Question: I am trying to figure out why is there empty space at the bottom of my table? How can I delete that space?

Here is the code:
'''
<table width="100%" cellspacing="0" cellpadding="0" bgcolor="#CDD2FF">
<tr>
<td style="vertical-align:bottom">
<ul>
<li>
<a href="x.php">Item</a>
</li>
<li>
<a href="x.php">Item</a>
</li>
<li>
<a href="x.php">Item</a>
</li>
</ul>
</td>
</tr>
</table>
'''
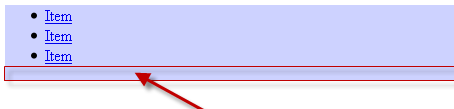
Answer: The space ie because of the default margin allocated for the UL element.
Try setting the margin-bottom to 0; i.e.:
'''
<table width="100%" cellspacing="0" cellpadding="0" bgcolor="#CDD2FF">
<tr>
<td style="vertical-align:bottom">
<ul style="margin-bottom: 0">
<li><a href="x.php">Item</a></li>
<li><a href="x.php">Item</a></li>
<li><a href="x.php">Item</a></li>
</ul>
</td>
</tr>
</table>
'''